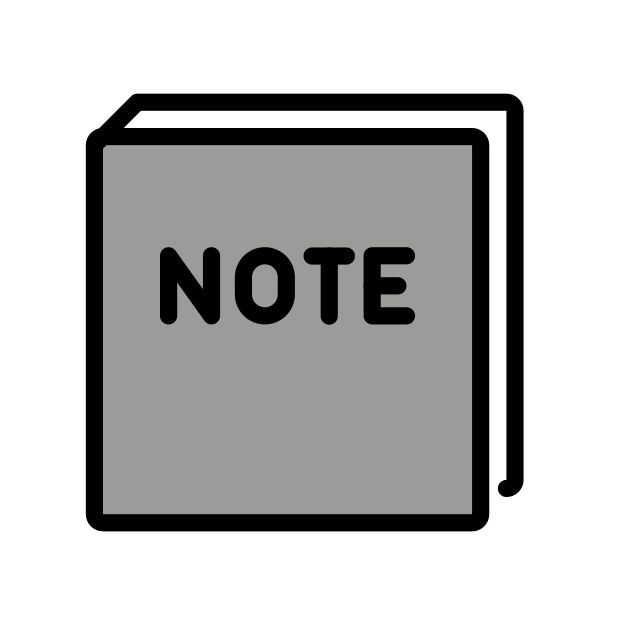
Emoji: 📓
Name: notebook
Unicode: 0x1f4d3